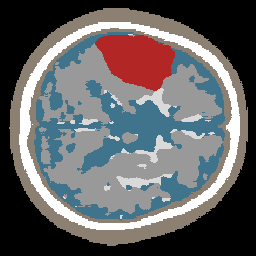
Label: lesion